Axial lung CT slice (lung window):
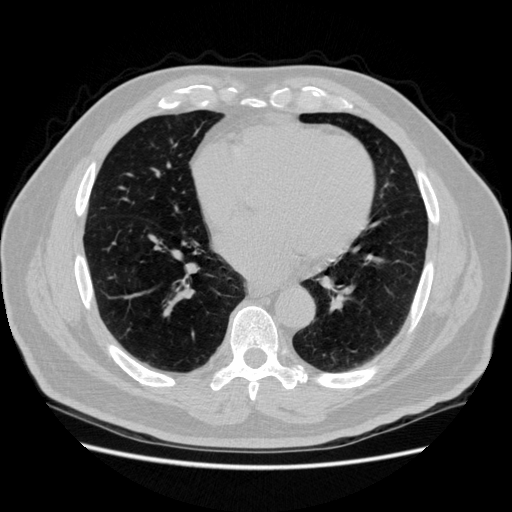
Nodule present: no